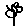
Label: flower